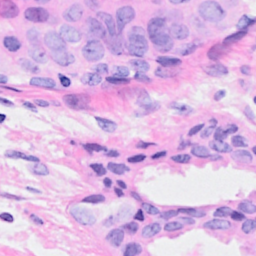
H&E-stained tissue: Breast